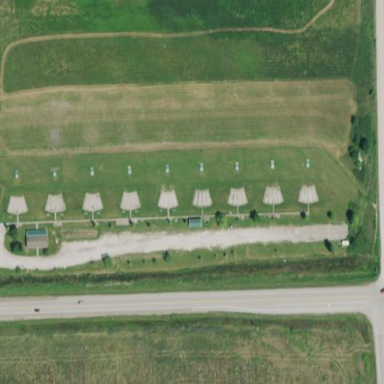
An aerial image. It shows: Sports center dedicated to shooting sports.